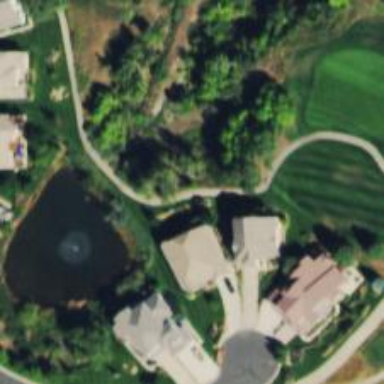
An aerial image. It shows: Service road designated as golf cart path.